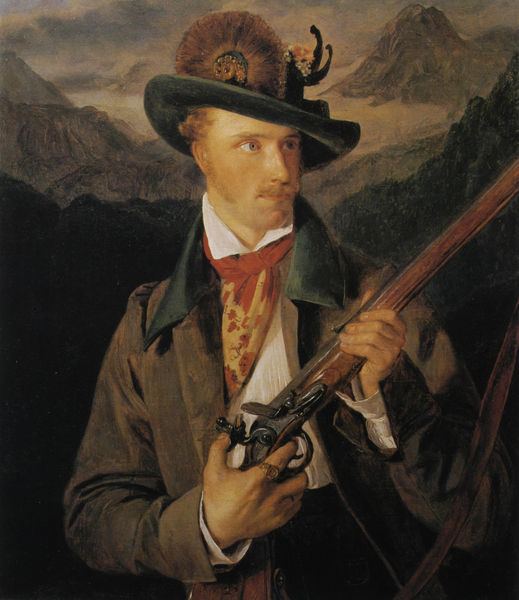
Titel: "Portrait eines Tyrolers" (angeblich Graf Norman)
Künstler: Ferdinand Georg Waldmüller
Institution: Privatbesitz
Schlagwörter: berg, blau, dunkel, feder, felsen, gemälde, gestein, hand, himmel, mann, schatten, weiß, wolken, bäume, gelb, grün, landschaft, see, abend, blume, blumen, braun, finger, hell, holz, hut, licht, nacht, nase, orange, schmuck, schwarz, vordergrund, ausblick, blick, blüte, rot, schal, tuch, rock, schleife, bart, blond, hemd, hose, jacke, jung, schnurrbart, augen, falten, federn, gesicht, inkarnat, kragen, mensch, samt, bildnis, hände, portrait, porträt, öl, horizont, hügel, natur, gold, kinn, knopf, locken, rosa, tal, wald, anhöhe, genre, deutschland, berge, gebirge, gipfel, nebel, laden, ölgemälde, könig, schmal, halstuch, pupillen, floral, deutsch, wange, warten, revers, schnauzer, weste, krempe, ring, bauer, griff, bayern, alpen, waffe, hässlich, koteletten, jagd, österreich, kotletten, tracht, halbprofil, jäger, aufschläge, gewehr, leder, entschlossen, flinte, gurt, gebirgssee, hahn, oberlippenbart, god, räuber, abzug, jagen, schießen, bayer, filz, gams, gamsbart, hemnd, kneißl, lippenb, na ht, süddeutschland, wilderer, wildschütz, alpin, siegelring, janker, förster, jankerl, spann, trachtenjacke, waidmann, waidmanns heil, jägerportrait, steinschloss